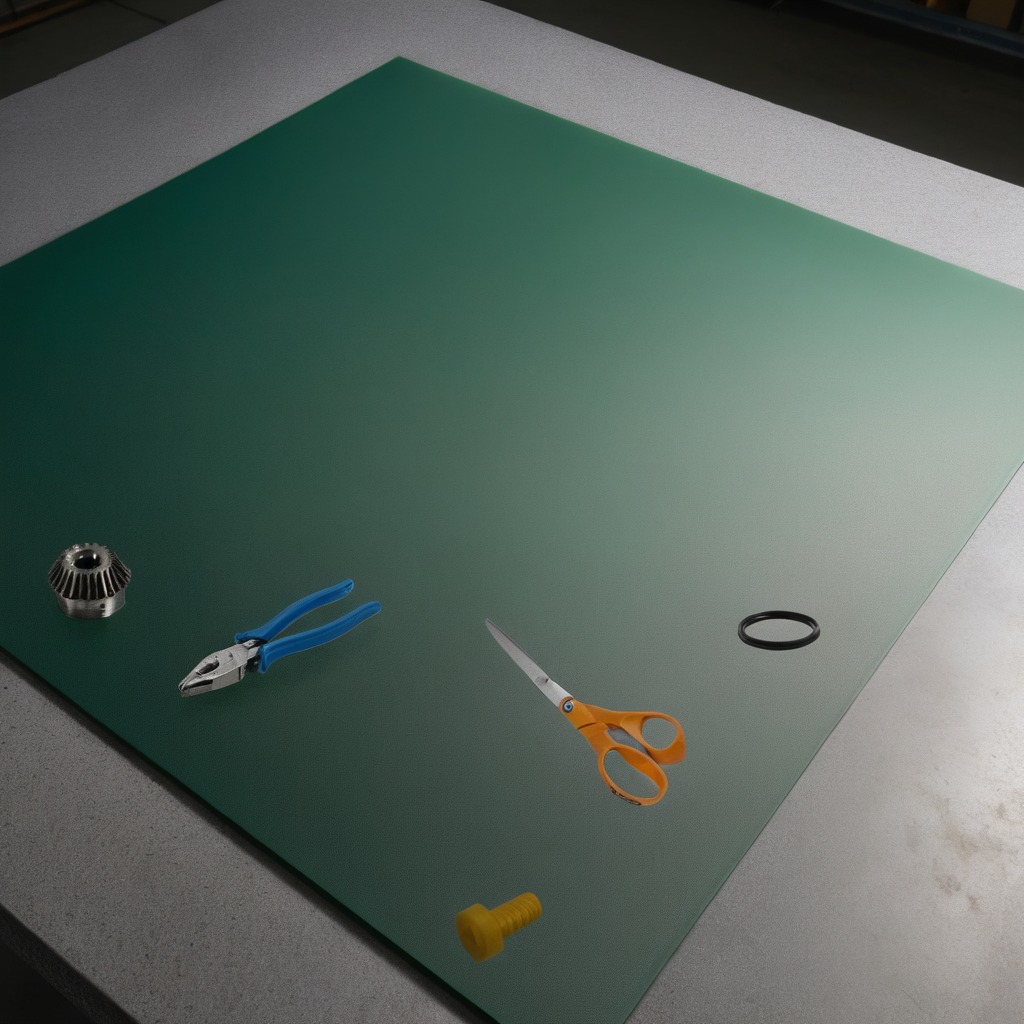
A rubber Oring, a steel gear with teeth, a metal machine screw, pliers, and scissors are lying on the granite tabletop.